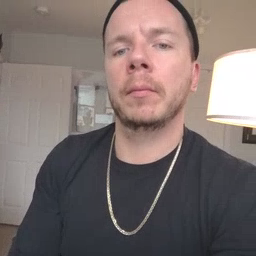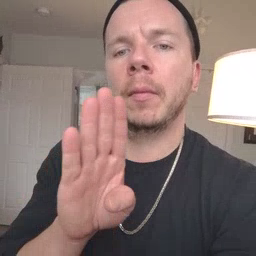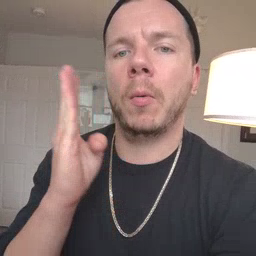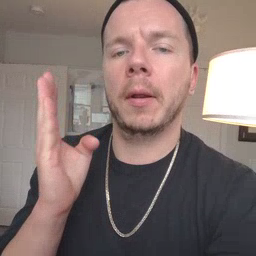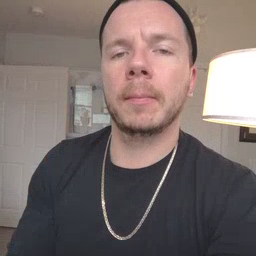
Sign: open